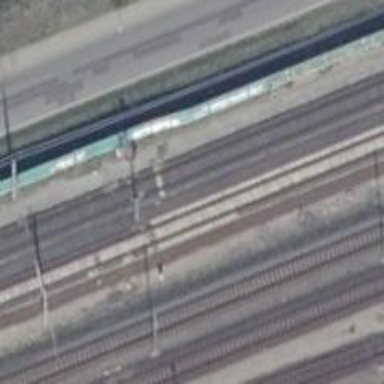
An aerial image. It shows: Railway signal.